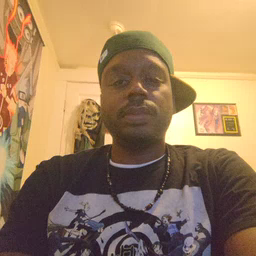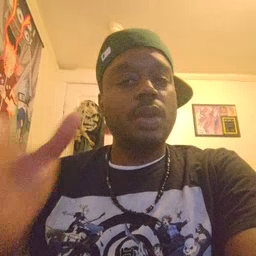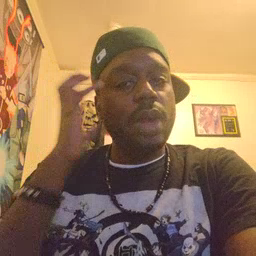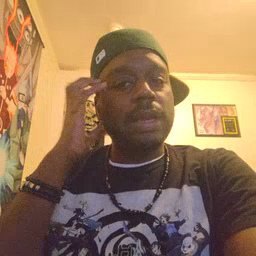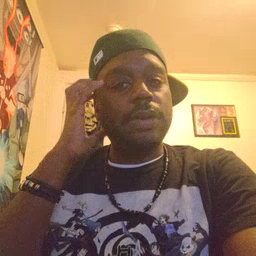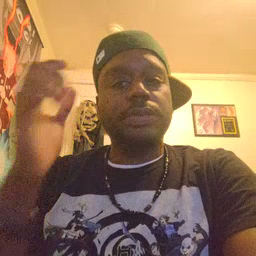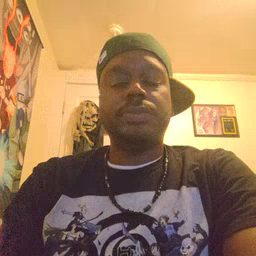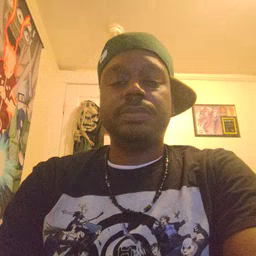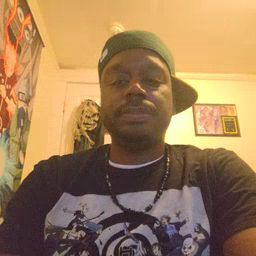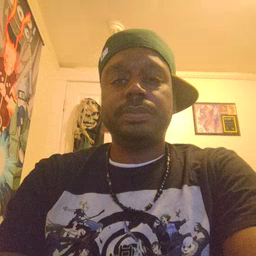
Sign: radio